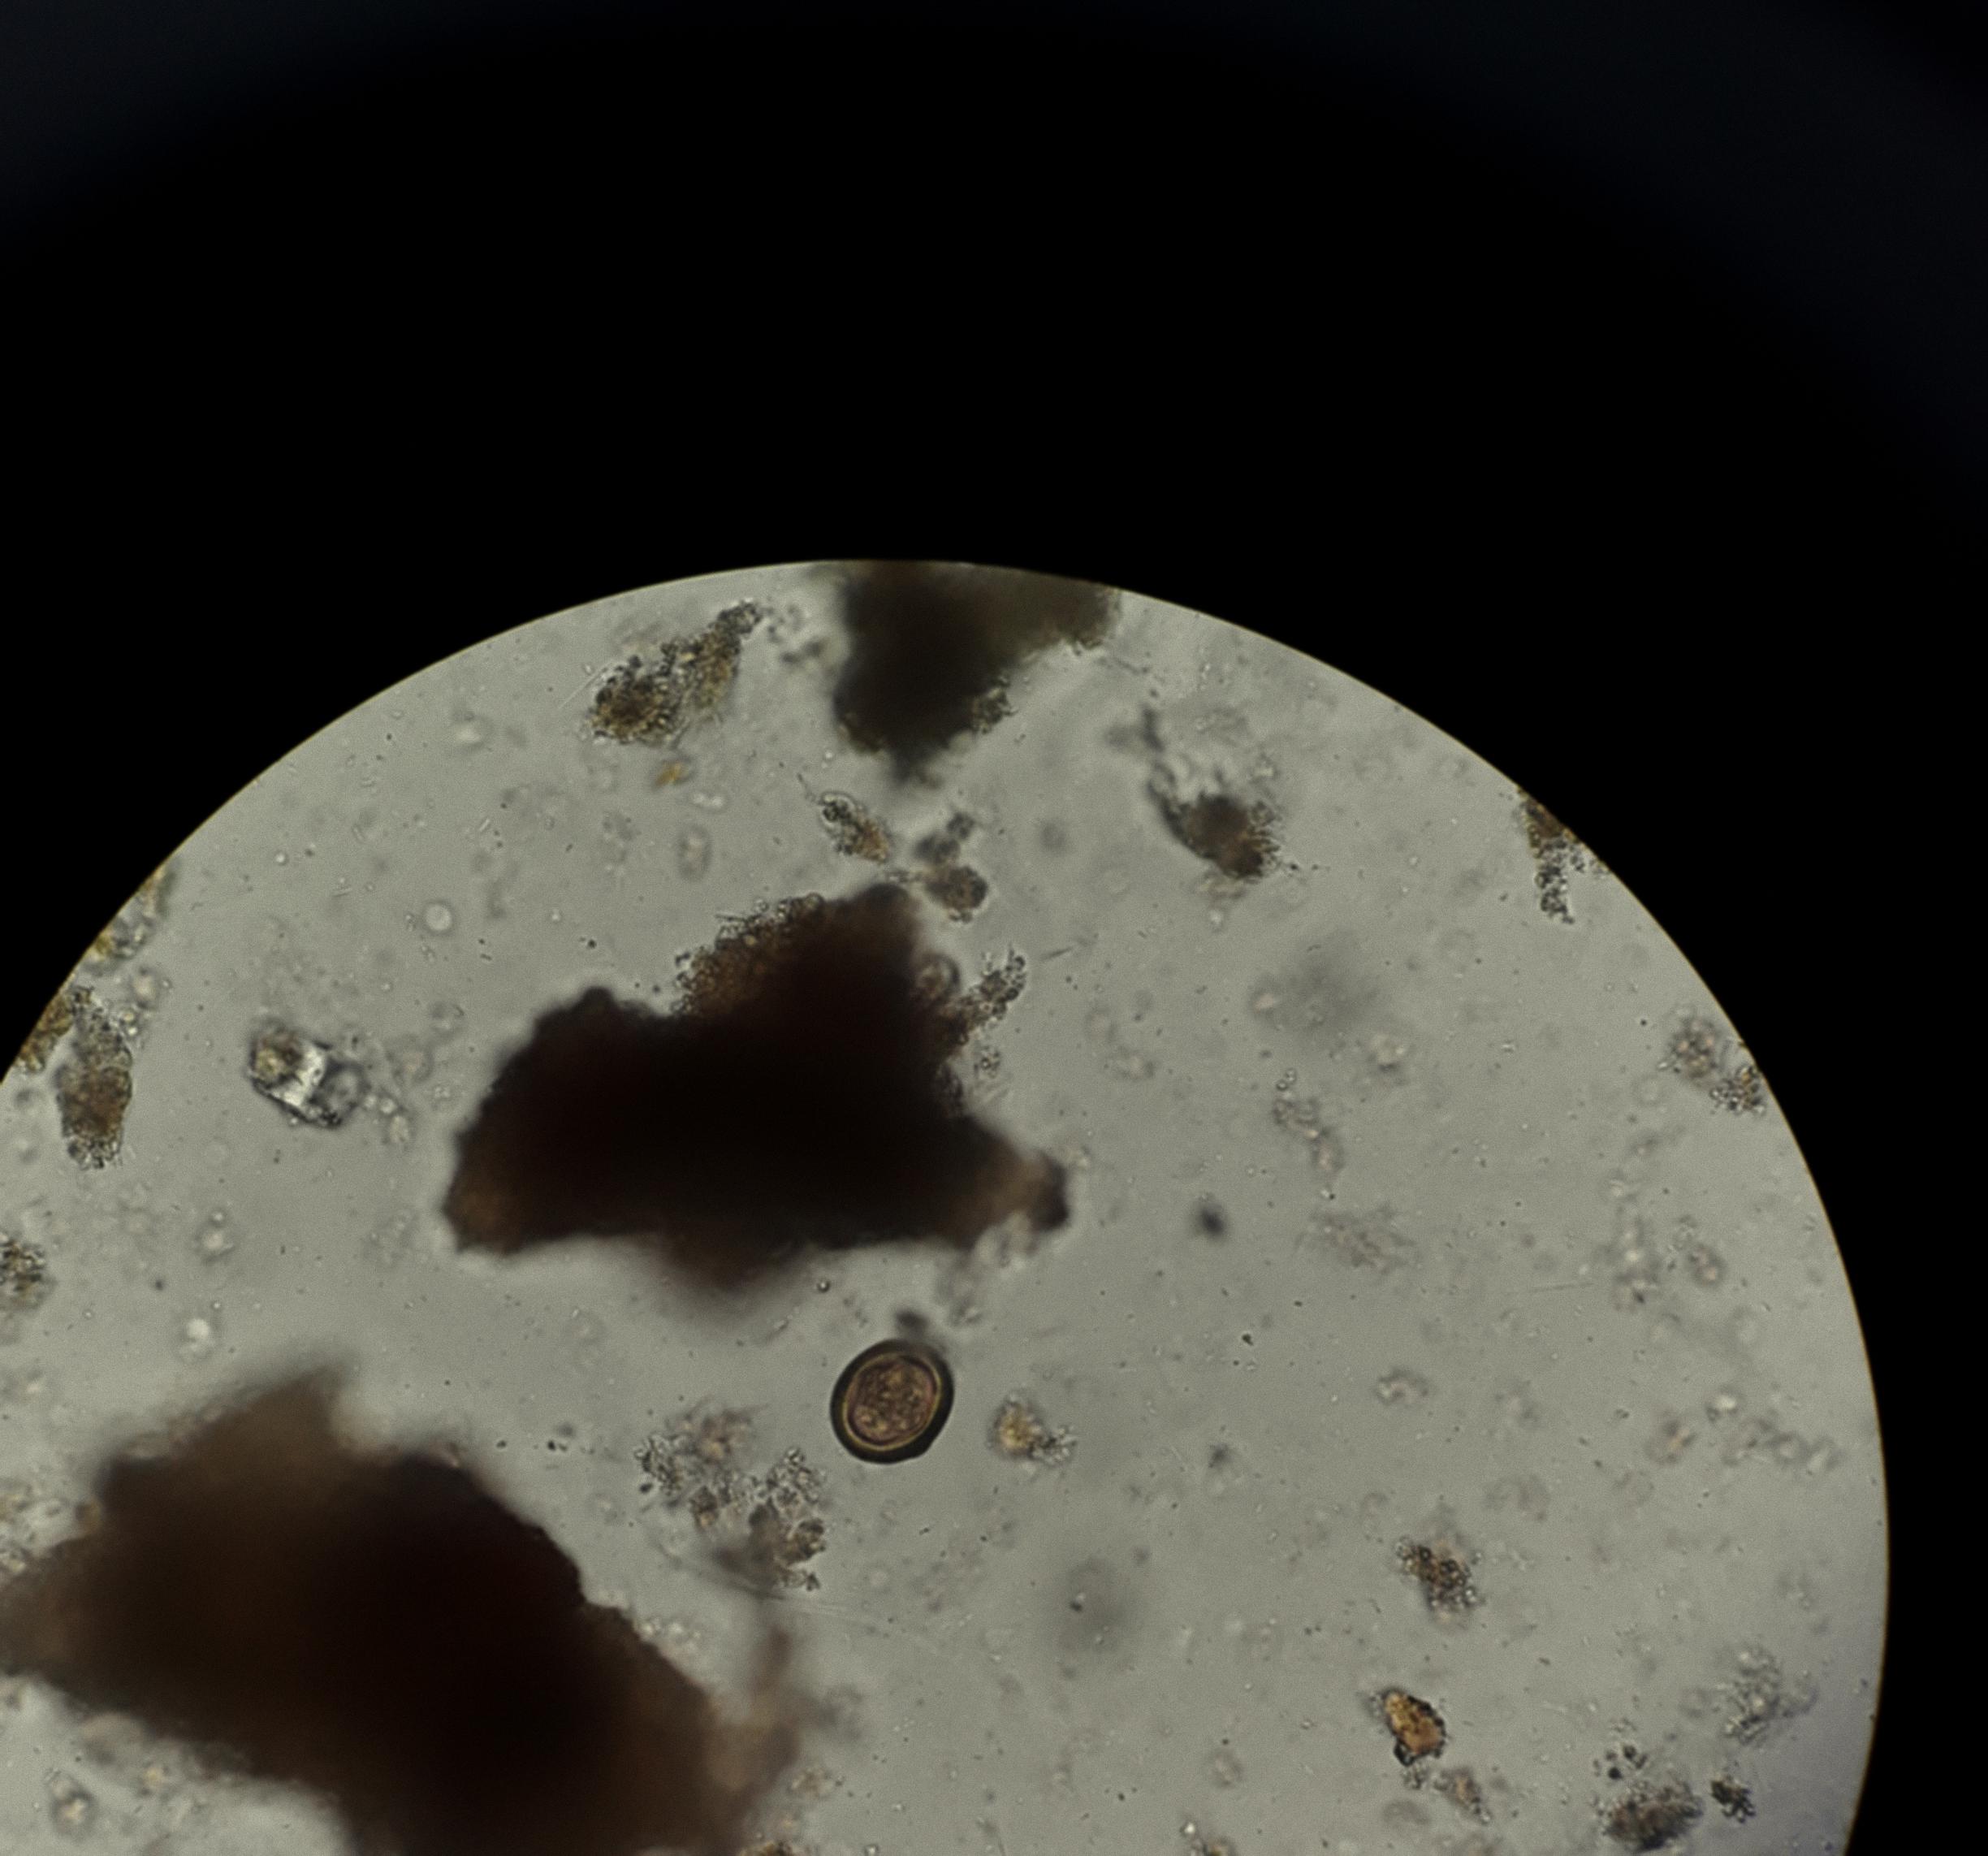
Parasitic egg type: Taenia spp. egg